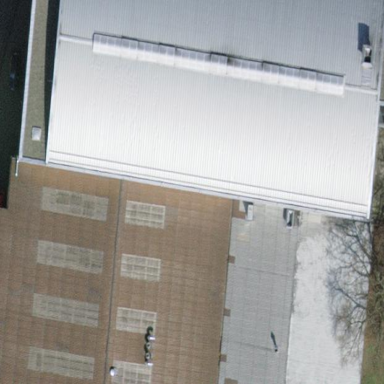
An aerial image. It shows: Industrial building.